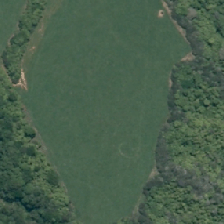
Land cover: high_producing_grassland